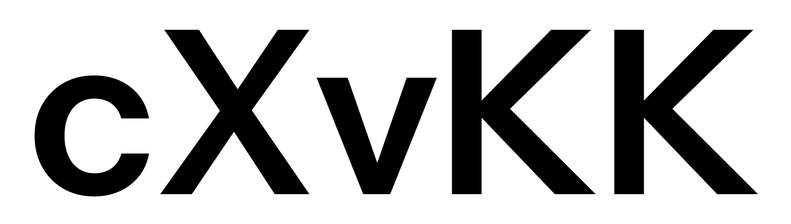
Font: InstrumentSans_SemiBold